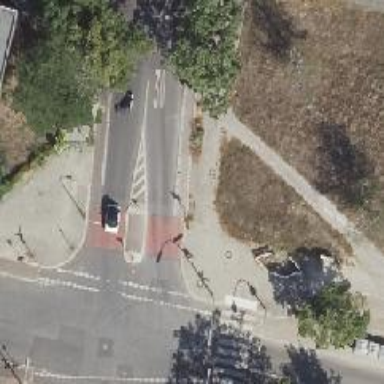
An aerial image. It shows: Unmarked crossing with hump for traffic calming and crossing island.